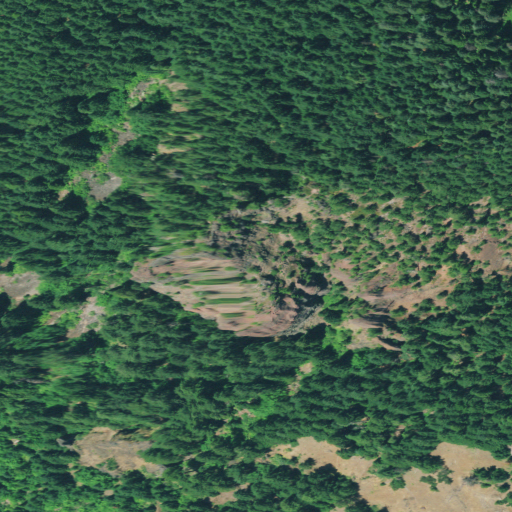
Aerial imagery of mountain in Oregon named Moon Point containing evergreen forest and shrub